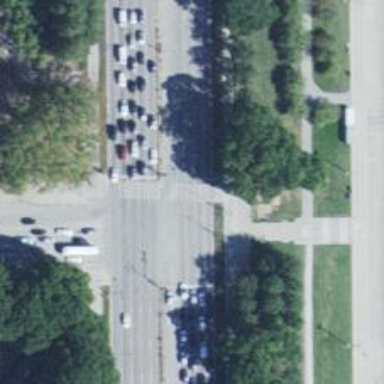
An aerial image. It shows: Crossing footway with zebra markings.